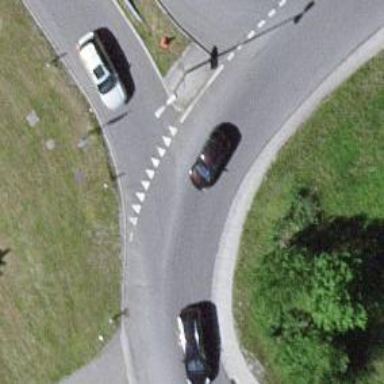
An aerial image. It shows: Road with "give way" sign.